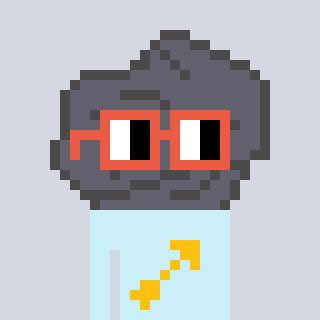
a pixel art character with square orange glasses, a rock-shaped head and a cold-colored body on a cool background